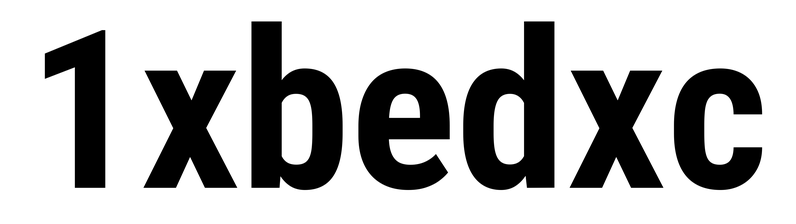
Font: Roboto_Condensed_Bold